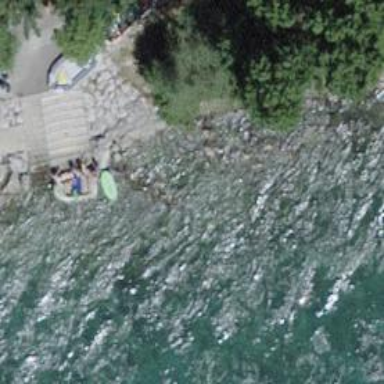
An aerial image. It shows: Put-in point for whitewater activities.